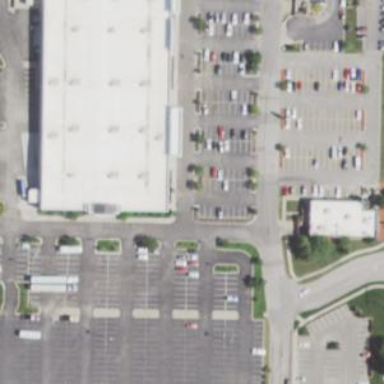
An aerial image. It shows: Commercial building.